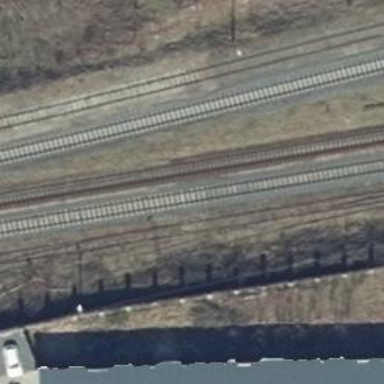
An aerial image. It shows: Disused railway spur.